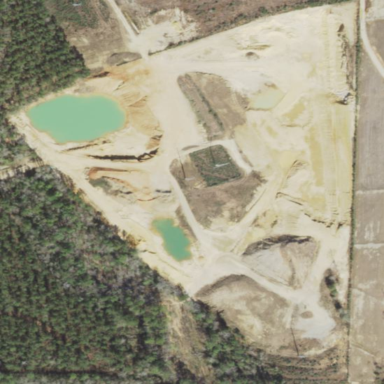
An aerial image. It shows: Quarry for sand extraction.